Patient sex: M
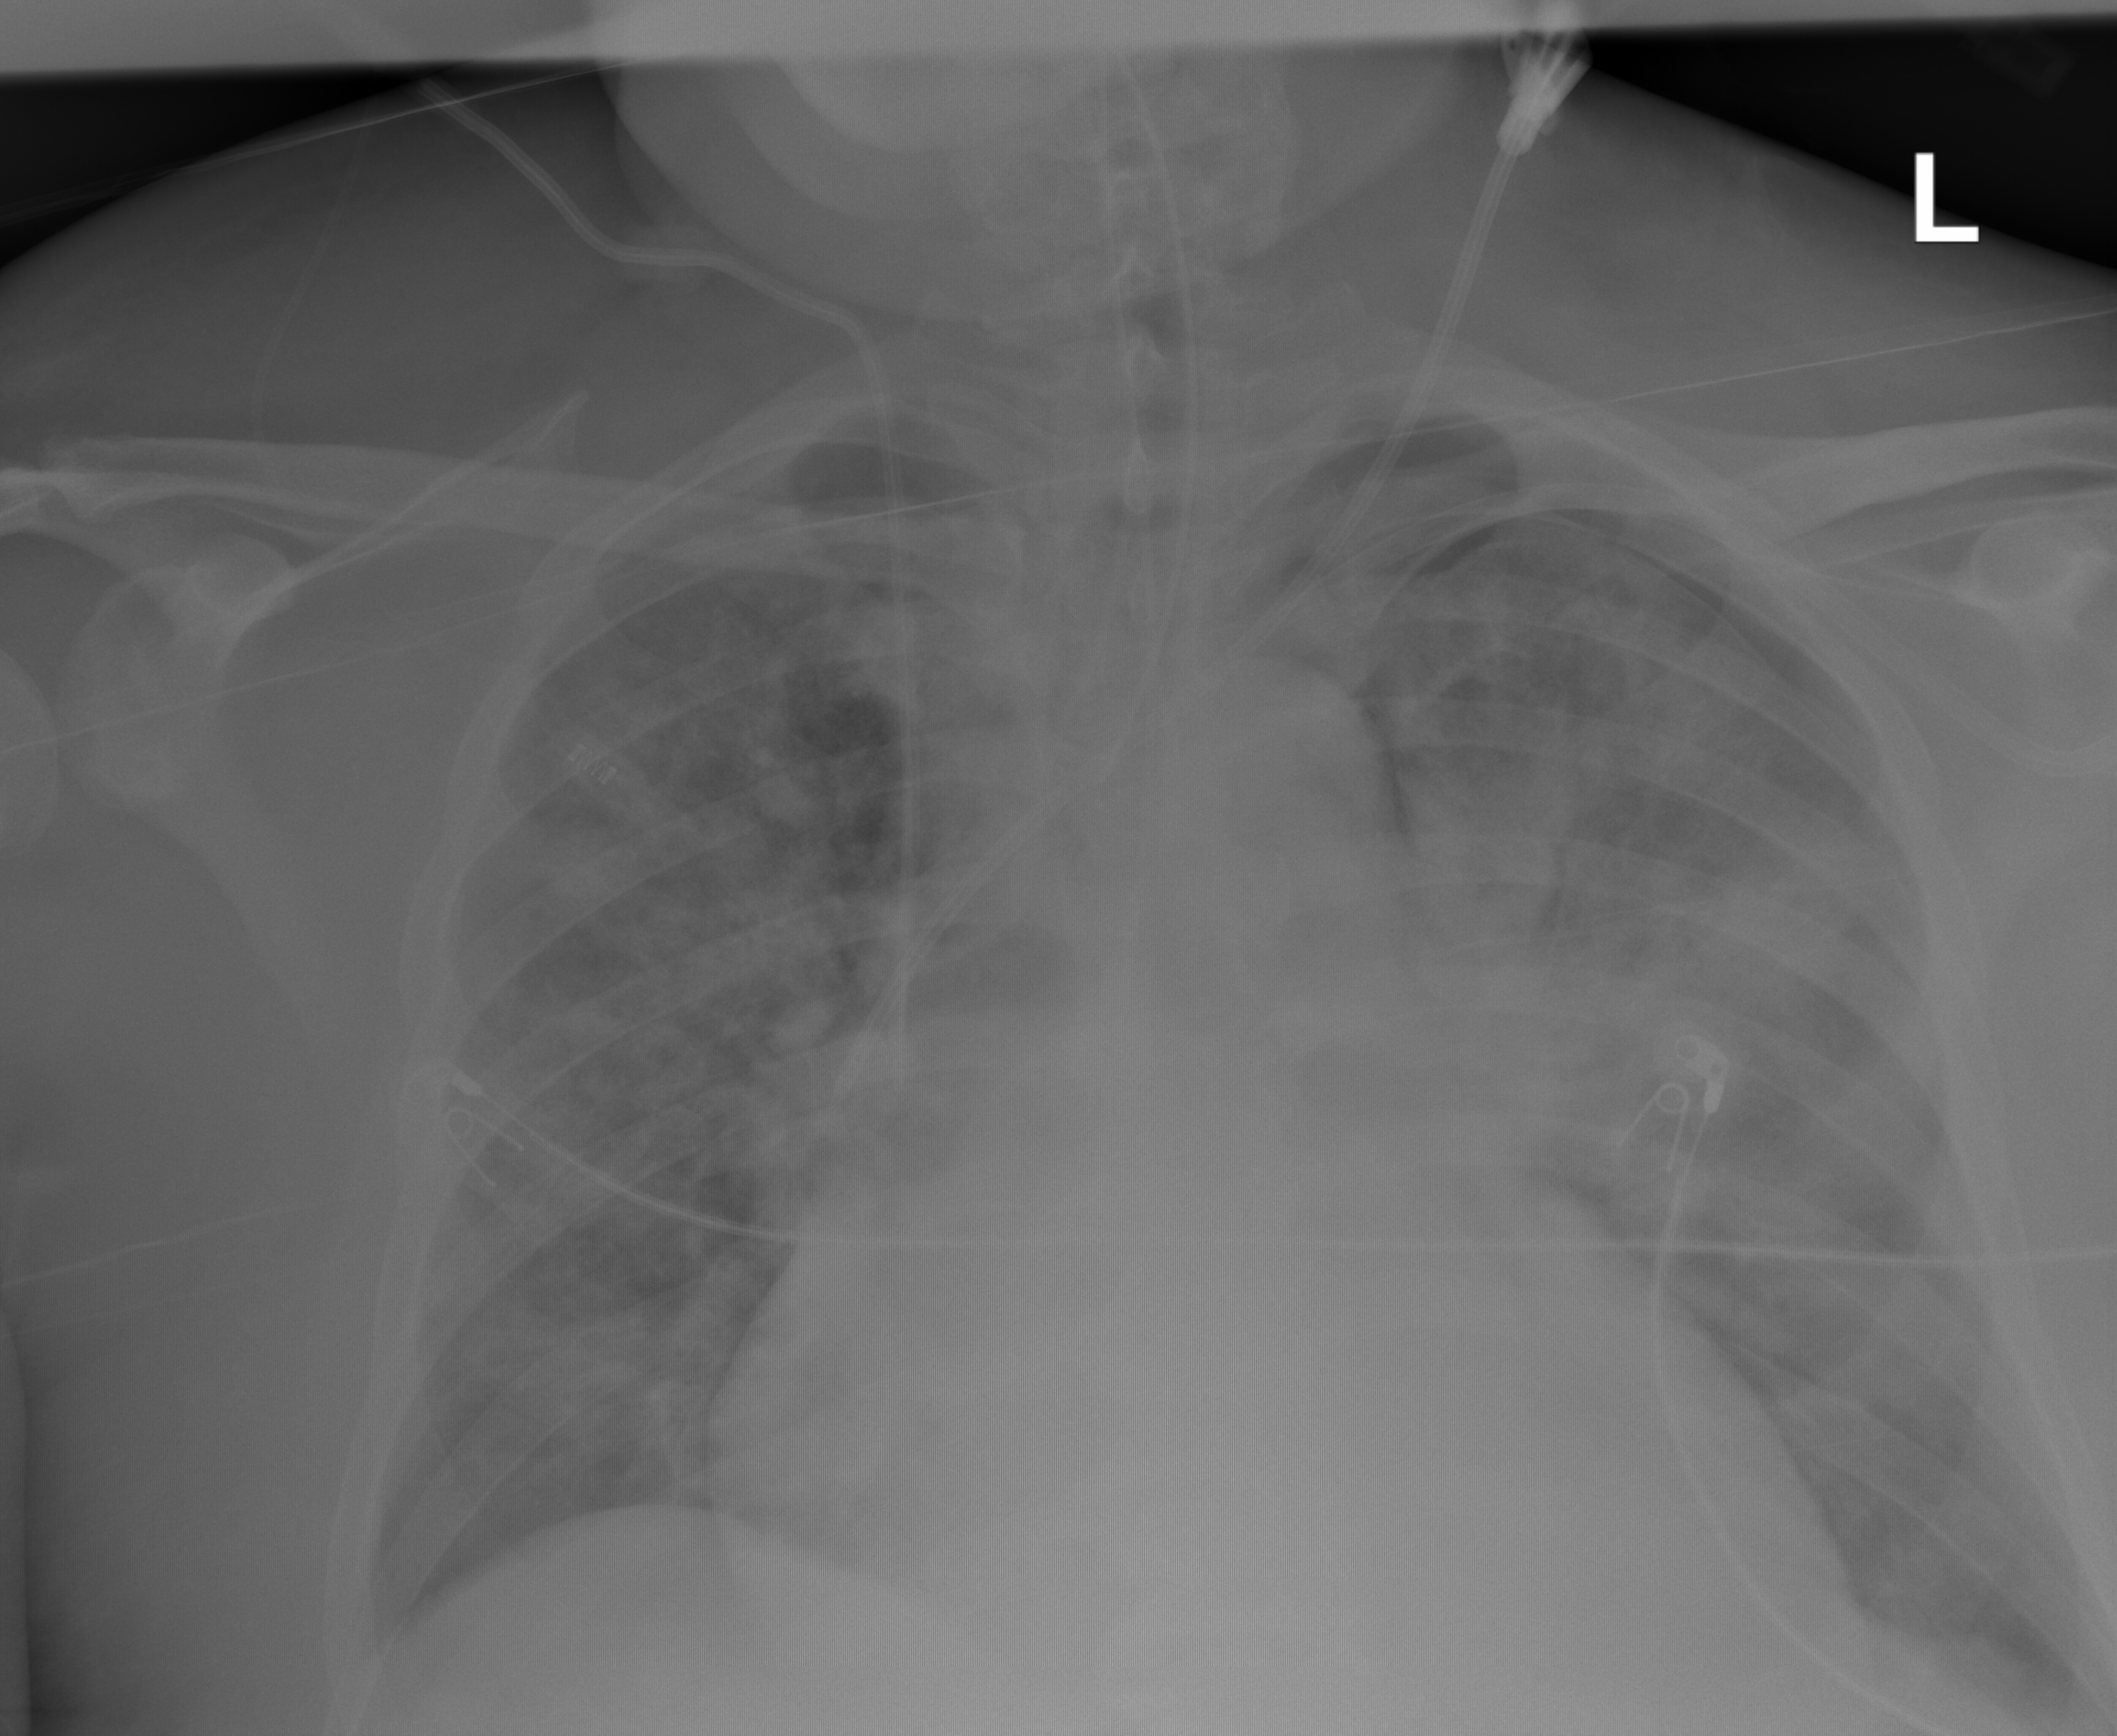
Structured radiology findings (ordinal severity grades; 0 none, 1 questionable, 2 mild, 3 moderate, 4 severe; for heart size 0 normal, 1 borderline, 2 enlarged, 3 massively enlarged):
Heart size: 3
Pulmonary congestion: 2
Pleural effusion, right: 0
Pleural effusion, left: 0
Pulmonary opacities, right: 3
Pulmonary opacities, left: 3
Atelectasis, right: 3
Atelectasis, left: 3